Interaction volume radius: 5 \u00c5
Interaction volume height: 10 \u00c5
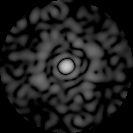
Disorder parameter: 0.8066